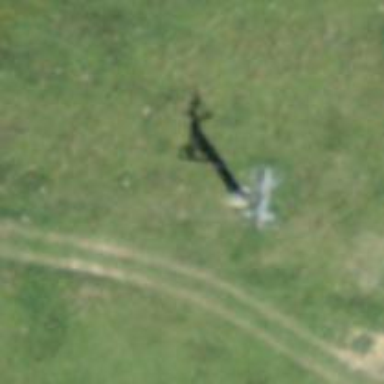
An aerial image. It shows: Pylon used for aerialway.